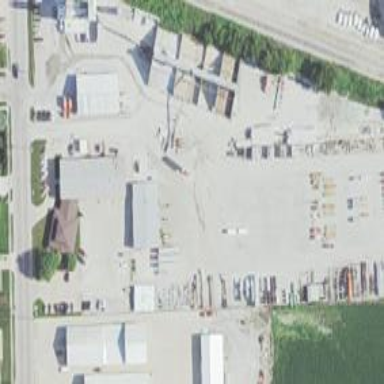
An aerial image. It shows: Scrap yard situated in industrial area.